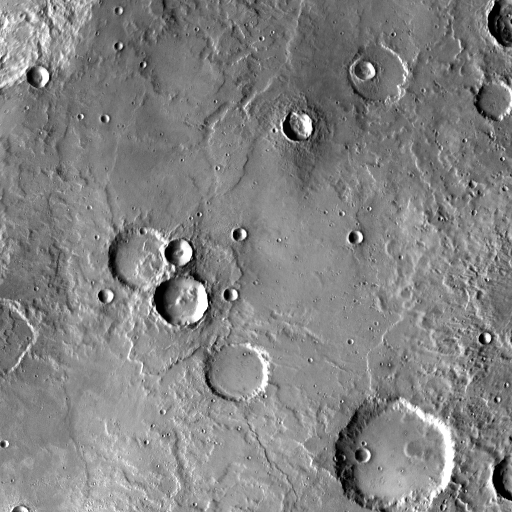
Crater classes present: Background, Other, Layered, Buried, Secondary